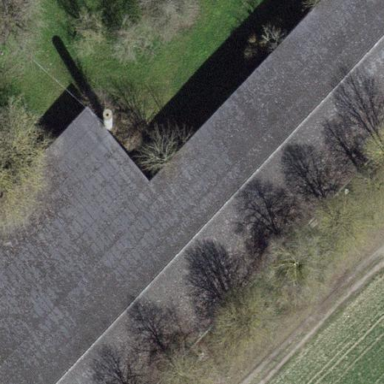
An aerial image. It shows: Building with tile roof.